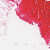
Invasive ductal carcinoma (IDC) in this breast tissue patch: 0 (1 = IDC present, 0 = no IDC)